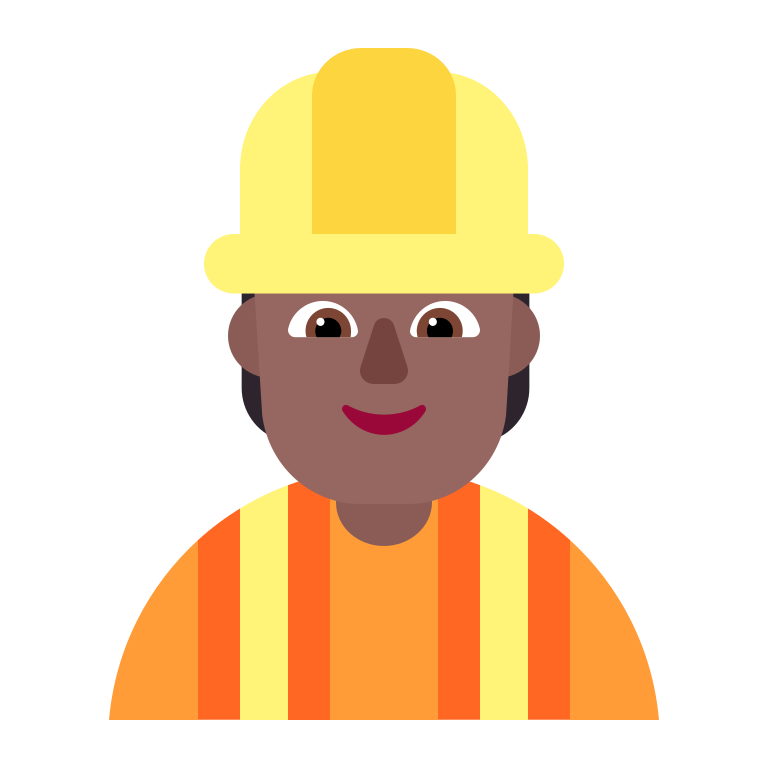
construction worker flat  dark